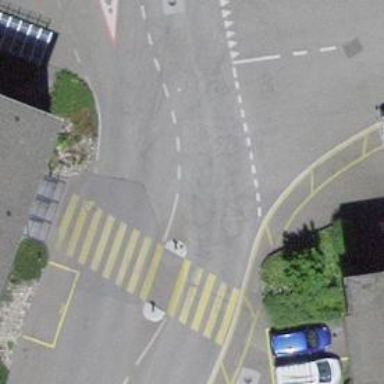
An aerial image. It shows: Unmarked pedestrian crossing with zebra markings.